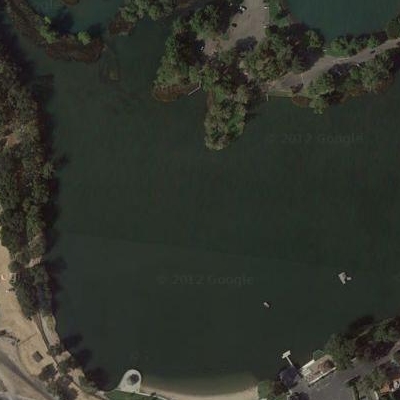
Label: RiverLake